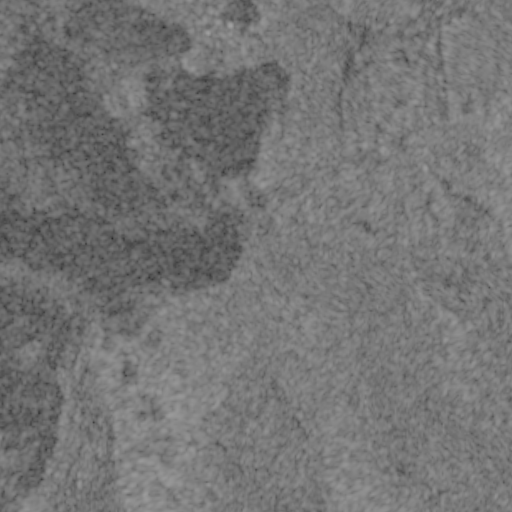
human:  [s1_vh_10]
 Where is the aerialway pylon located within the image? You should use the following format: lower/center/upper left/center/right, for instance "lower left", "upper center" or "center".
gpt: The aerialway pylon is located in the upper right of the image.
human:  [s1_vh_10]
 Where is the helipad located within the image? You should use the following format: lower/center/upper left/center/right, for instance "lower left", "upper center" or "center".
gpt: The helipad is located in the upper right of the image.
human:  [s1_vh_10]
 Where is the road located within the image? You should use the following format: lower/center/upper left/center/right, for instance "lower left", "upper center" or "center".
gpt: There is no road in the image.

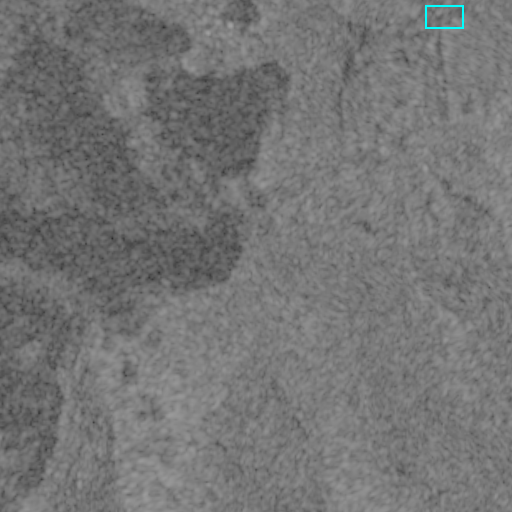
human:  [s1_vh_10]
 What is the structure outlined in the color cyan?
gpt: The structure outlined in cyan is a parking lot.
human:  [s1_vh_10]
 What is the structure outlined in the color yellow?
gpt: There is no yellow outline.